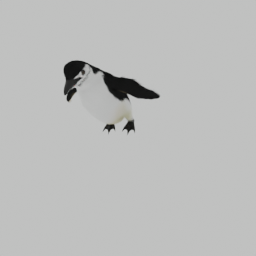
Label: animals